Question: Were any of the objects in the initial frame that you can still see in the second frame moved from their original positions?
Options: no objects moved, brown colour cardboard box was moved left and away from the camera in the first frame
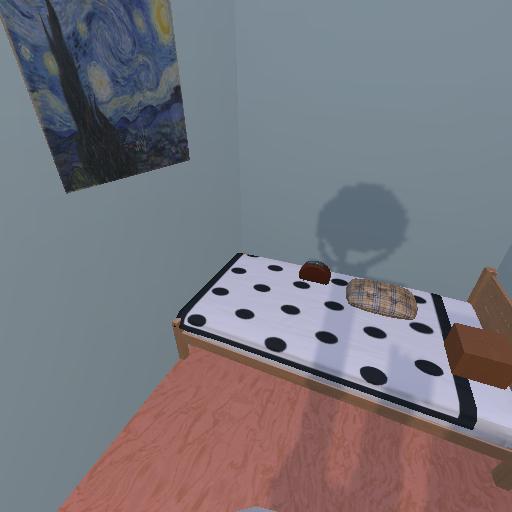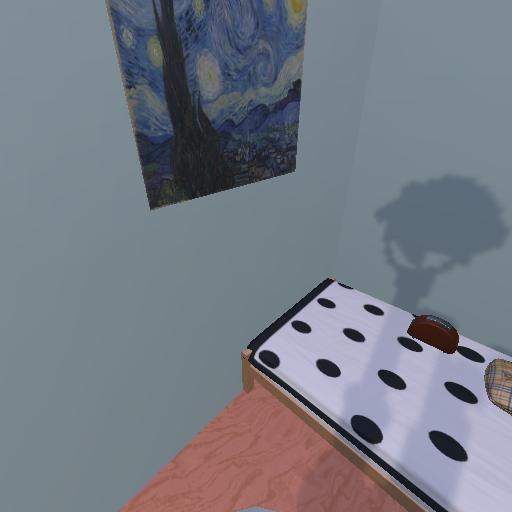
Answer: no objects moved